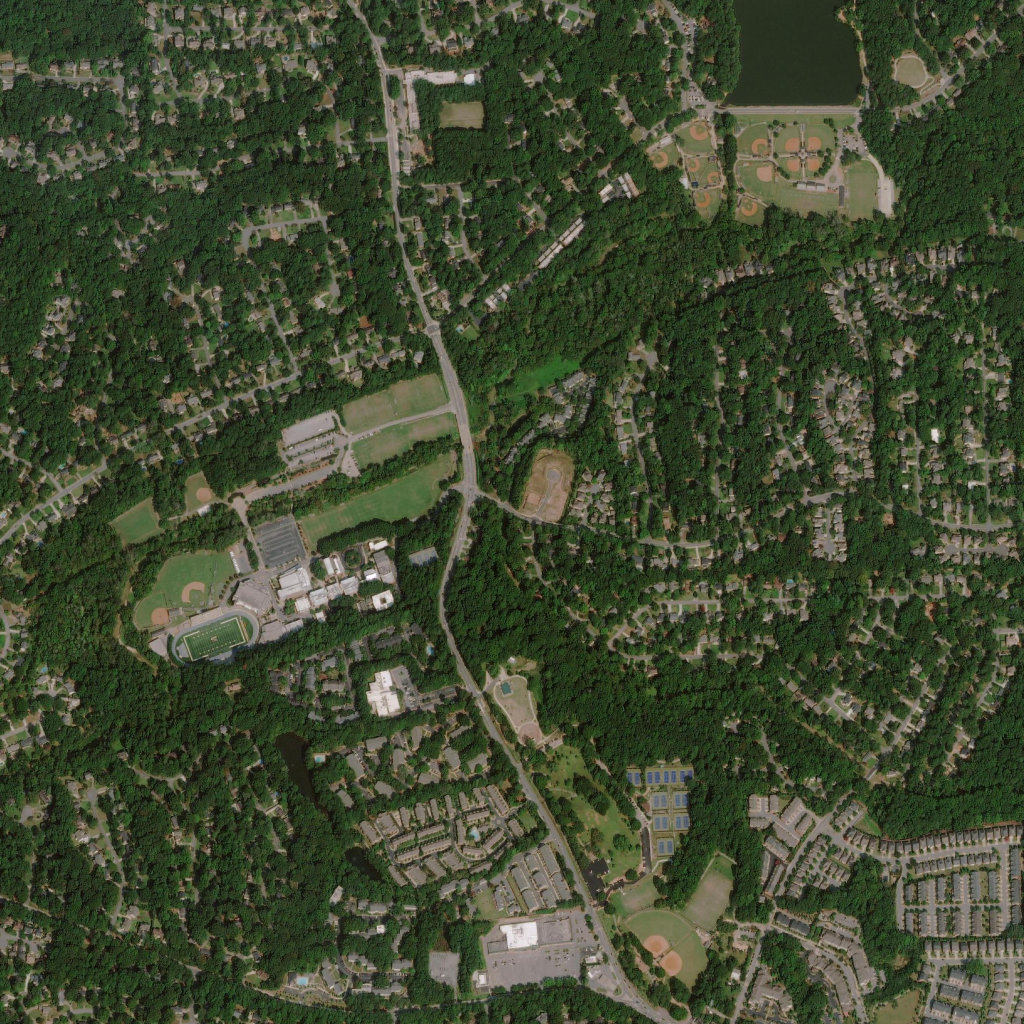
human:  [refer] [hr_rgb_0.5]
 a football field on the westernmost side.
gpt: <box>[[17, 60, 24, 64, 0]]</box>